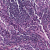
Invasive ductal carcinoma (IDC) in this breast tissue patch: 0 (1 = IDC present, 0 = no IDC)